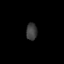
Tissue: skin
Cell type: Epithelial cells
Senescence score: 0.2164
Nuclear area (px): 184
Mean DAPI intensity: 60.495